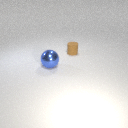
small brown rubber cylinder to the right of large blue metal sphere